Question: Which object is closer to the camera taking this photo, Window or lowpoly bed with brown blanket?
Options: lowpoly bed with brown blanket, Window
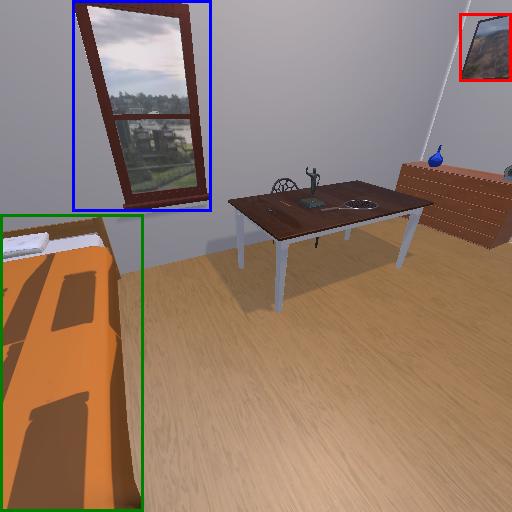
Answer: lowpoly bed with brown blanket